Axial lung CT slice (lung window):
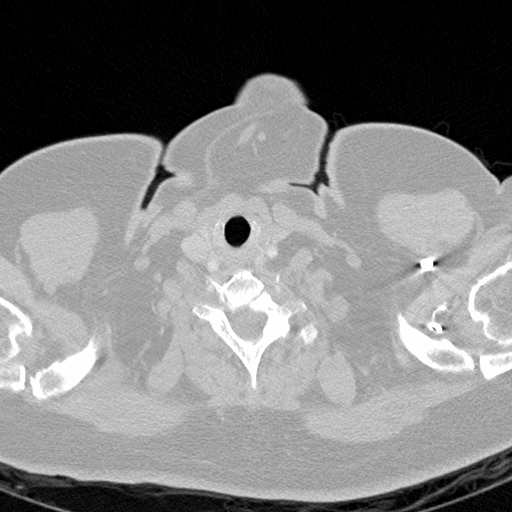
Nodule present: no